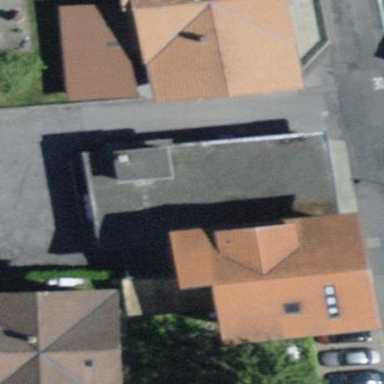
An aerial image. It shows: Supermarket located in building.